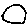
Label: circle